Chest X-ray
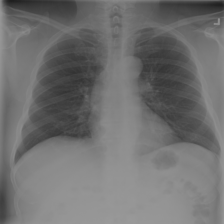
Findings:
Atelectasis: negative
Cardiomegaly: negative
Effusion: negative
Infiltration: negative
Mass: negative
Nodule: negative
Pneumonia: negative
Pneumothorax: negative
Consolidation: negative
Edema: negative
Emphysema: negative
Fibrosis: negative
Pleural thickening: negative
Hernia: negative